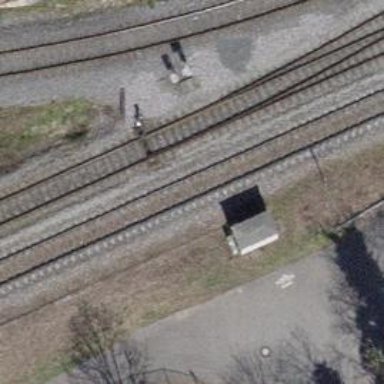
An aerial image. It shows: Railway switch.